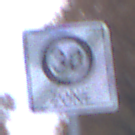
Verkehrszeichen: EndeZone30
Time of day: SunriseSunset
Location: Outdoor (Urban)
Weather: PartlyCloudy
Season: NotSpecified
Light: Natural